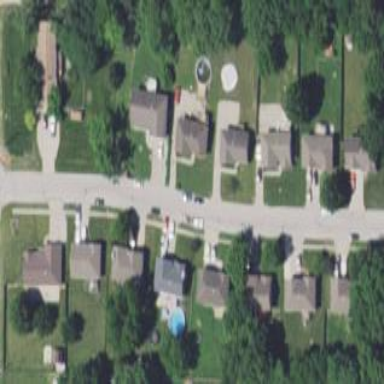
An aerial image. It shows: Residential area composed of single-family homes.